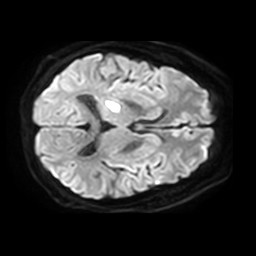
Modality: TRACE
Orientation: axial
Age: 61
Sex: female
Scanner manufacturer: philips
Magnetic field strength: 3 T
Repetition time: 4.09 s
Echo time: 0.06073 s